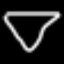
Label: diamond